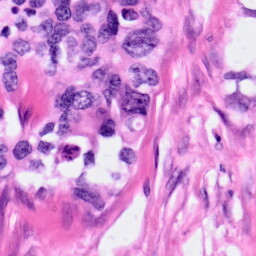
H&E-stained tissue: Pancreatic